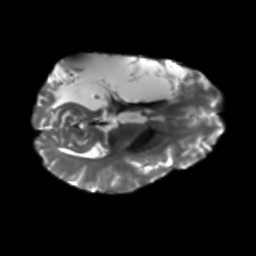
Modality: T2w
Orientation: axial
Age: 40
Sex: male
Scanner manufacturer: siemens
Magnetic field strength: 3 T
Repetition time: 5.25 s
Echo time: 0.08 s